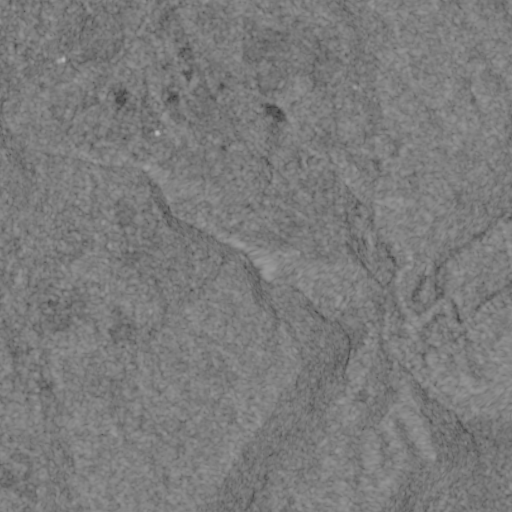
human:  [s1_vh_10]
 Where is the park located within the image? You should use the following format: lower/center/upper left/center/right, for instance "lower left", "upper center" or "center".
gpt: The park is located in the center right of the image.
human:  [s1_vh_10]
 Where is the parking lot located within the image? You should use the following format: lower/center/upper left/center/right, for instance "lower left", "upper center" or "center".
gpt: The parking lot is located in the upper left of the image.
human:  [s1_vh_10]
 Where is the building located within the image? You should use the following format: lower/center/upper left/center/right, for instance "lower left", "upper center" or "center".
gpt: The building is located in the upper left of the image.
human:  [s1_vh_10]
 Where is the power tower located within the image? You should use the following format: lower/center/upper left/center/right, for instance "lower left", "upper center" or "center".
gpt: There is no power tower in the image.

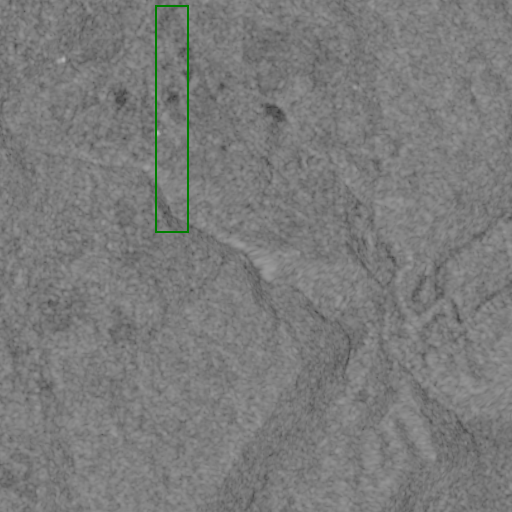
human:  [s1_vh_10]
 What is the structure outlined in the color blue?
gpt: There is no blue outline.
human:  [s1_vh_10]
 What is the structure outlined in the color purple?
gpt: There is no structure outlined in purple.